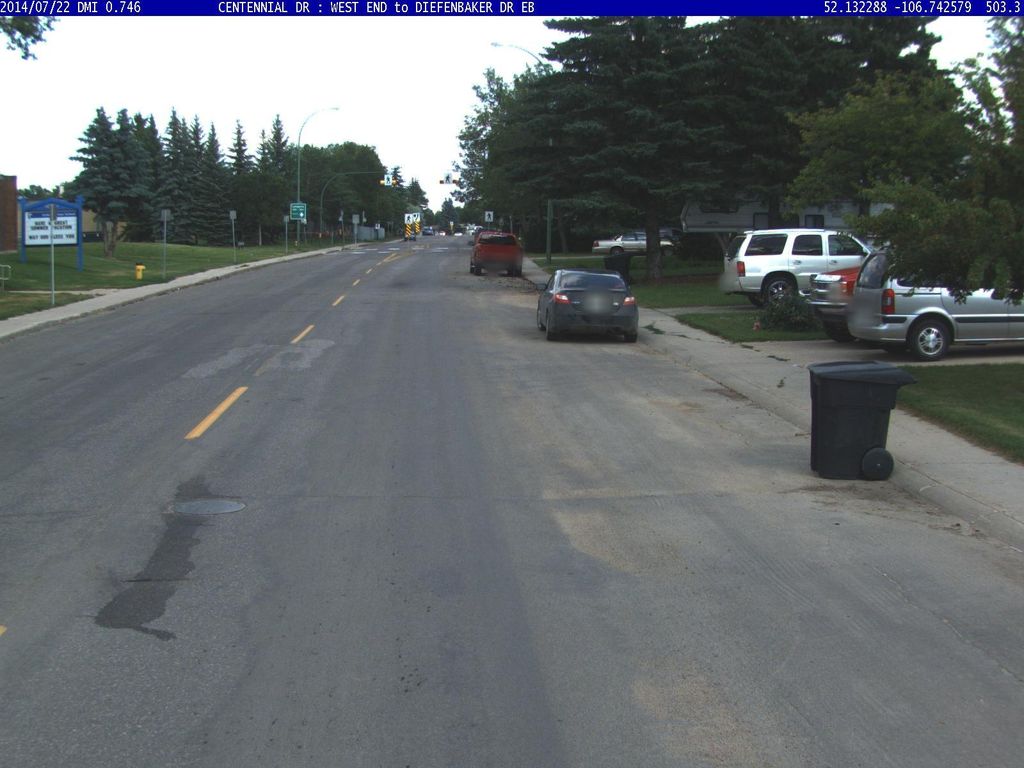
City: saskatoon